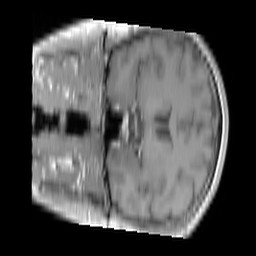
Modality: T1w
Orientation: coronal
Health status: ill
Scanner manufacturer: siemens
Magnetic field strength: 3 T
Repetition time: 0.4 s
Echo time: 0.00246 s